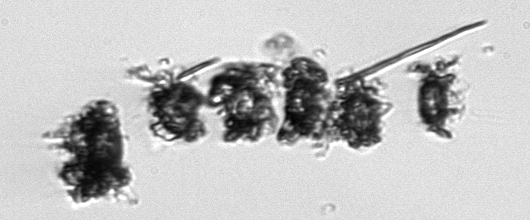
Label: Thalassiosira_TAG_external_detritus